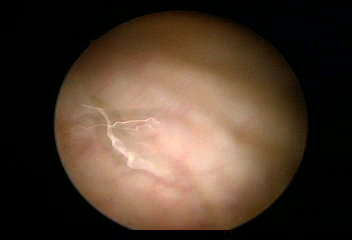
Modality: WLC
Class: Normal mucosa
Bladder cancer association: No